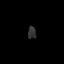
Tissue: prostate
Cell type: Fibroblasts
Senescence score: 0.7192
Nuclear area (px): 99
Mean DAPI intensity: 49.253